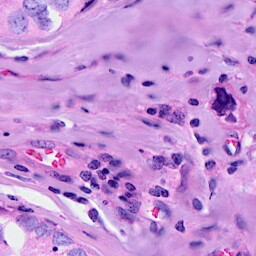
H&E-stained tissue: Breast